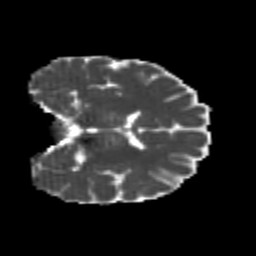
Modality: MD
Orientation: coronal
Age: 23
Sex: male
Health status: healthy
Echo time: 0.074 s